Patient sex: M
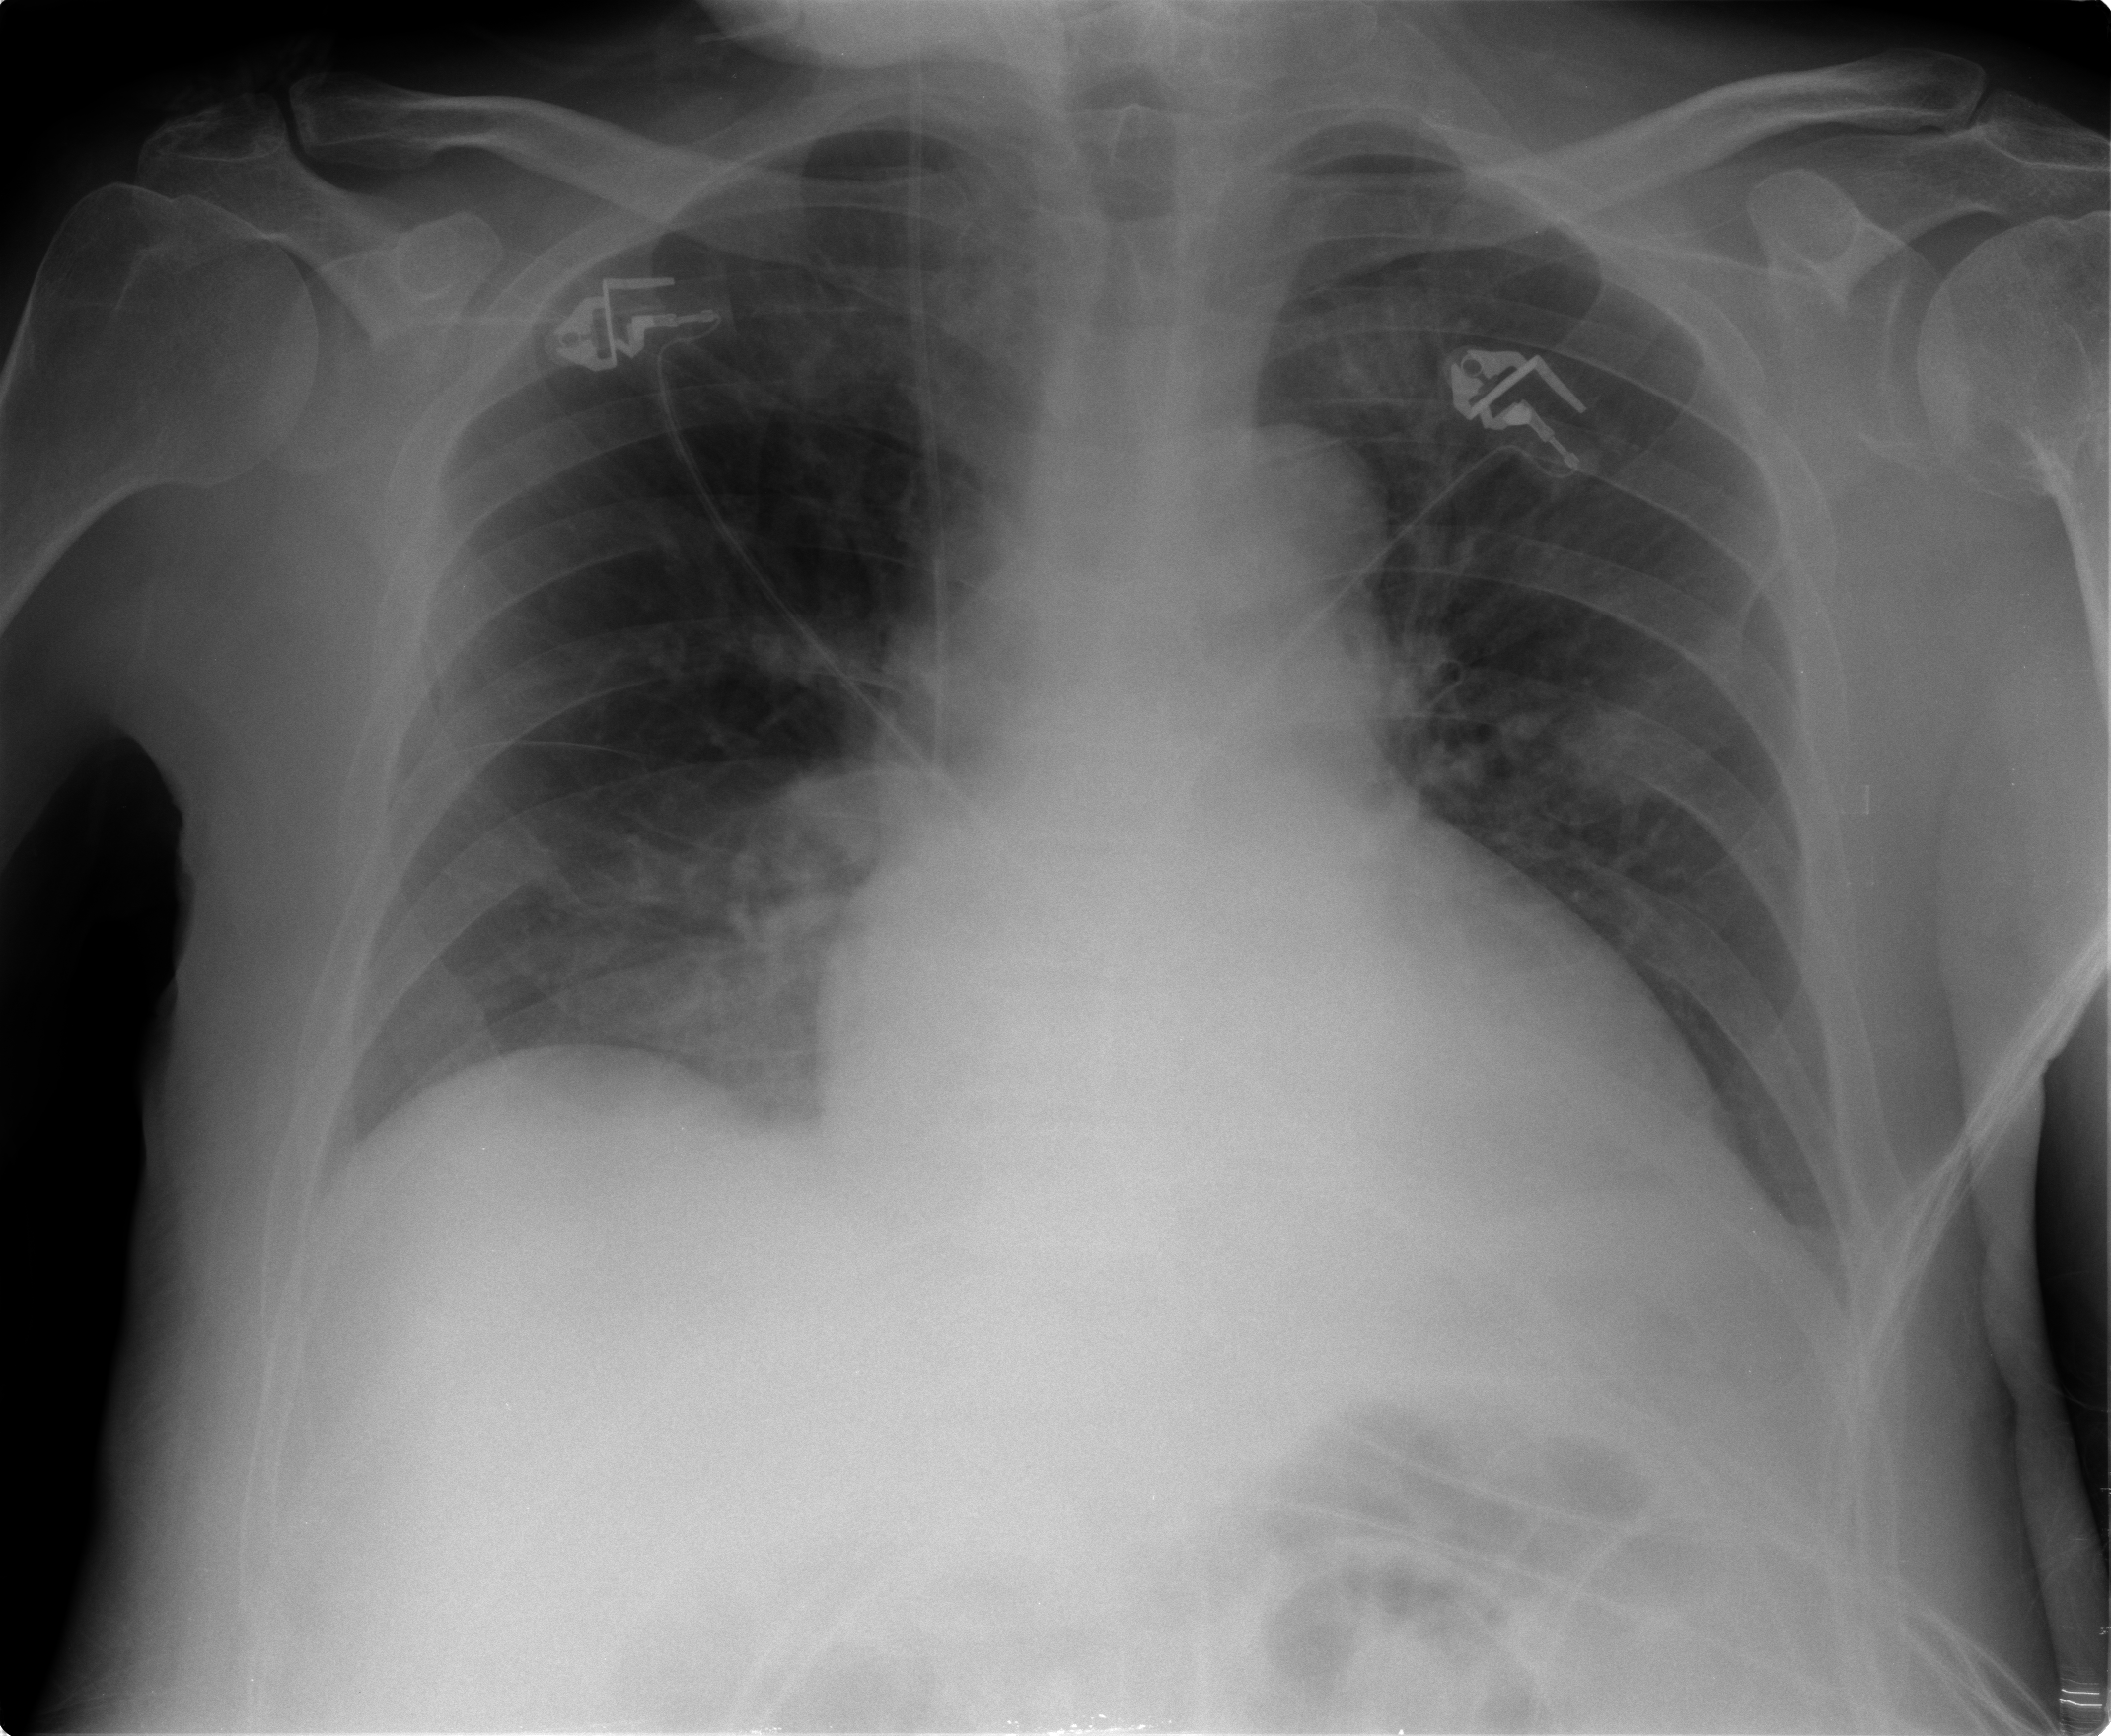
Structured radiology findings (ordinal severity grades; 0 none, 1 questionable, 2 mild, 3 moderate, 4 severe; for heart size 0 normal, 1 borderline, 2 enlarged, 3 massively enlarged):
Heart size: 2
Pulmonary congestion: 1
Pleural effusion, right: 0
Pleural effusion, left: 0
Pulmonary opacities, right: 2
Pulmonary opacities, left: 0
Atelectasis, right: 2
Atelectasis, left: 0